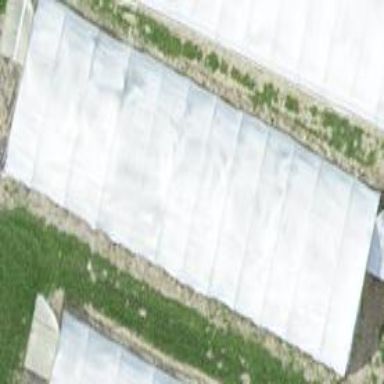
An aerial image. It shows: Greenhouse.